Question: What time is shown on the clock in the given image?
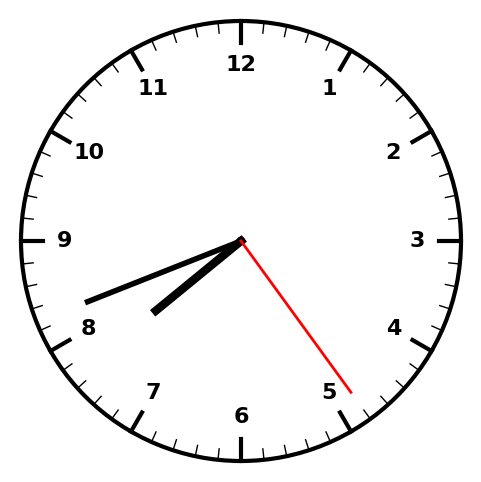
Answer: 07:41:24